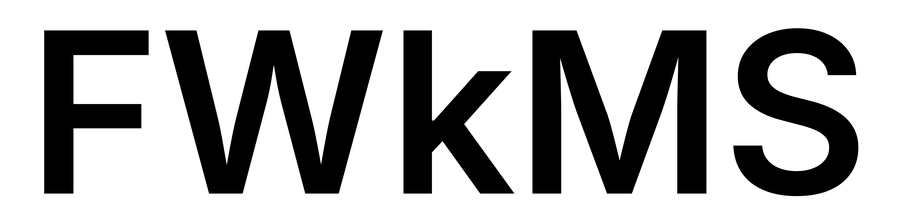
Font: Inter_SemiBold